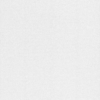
Label: dusty